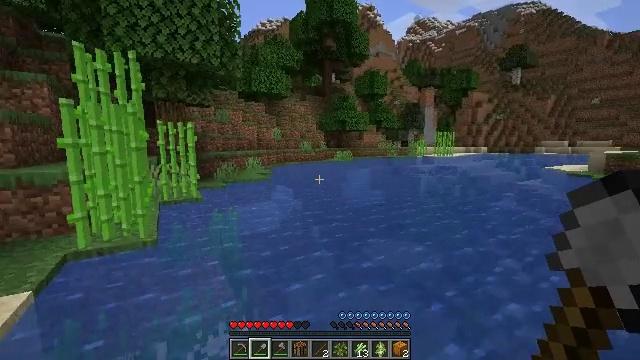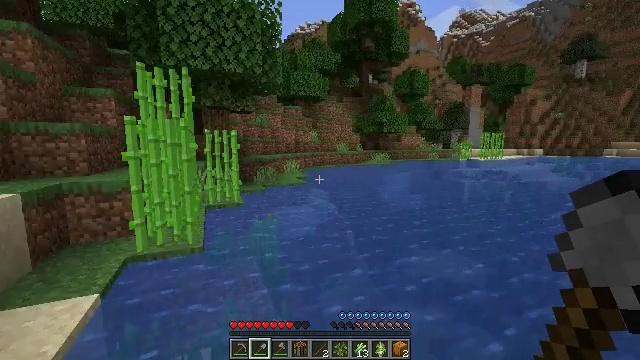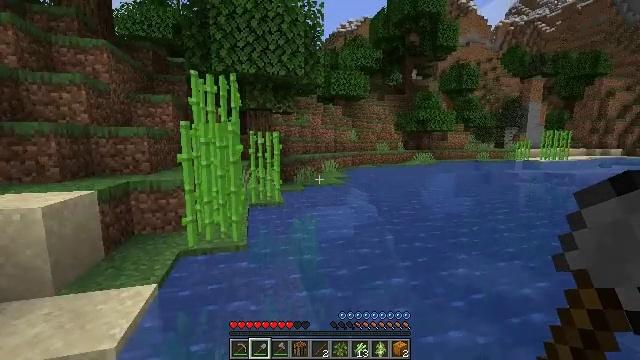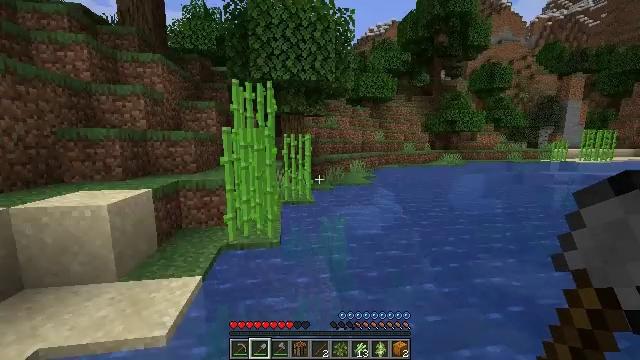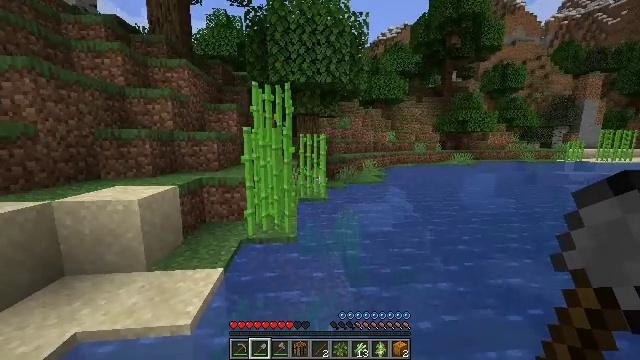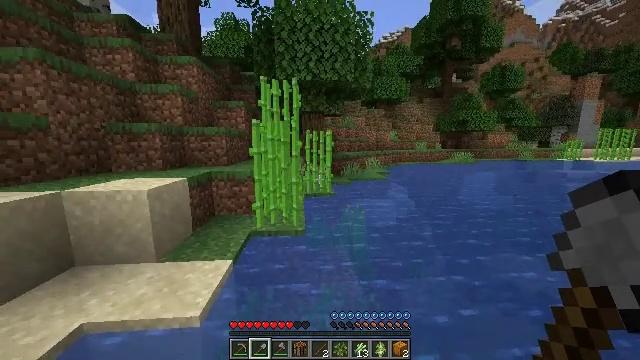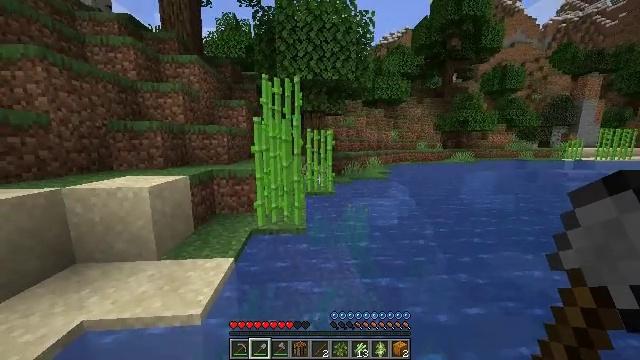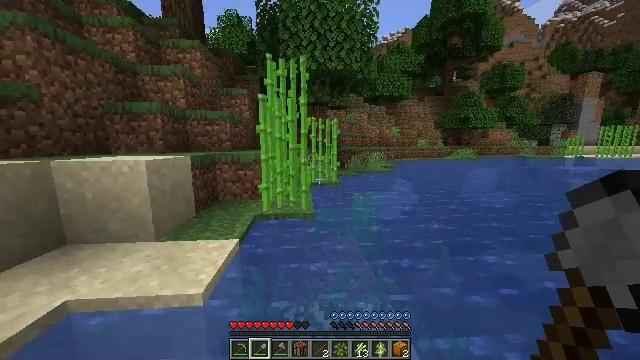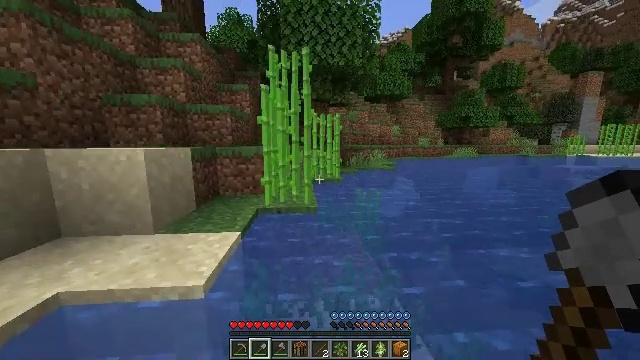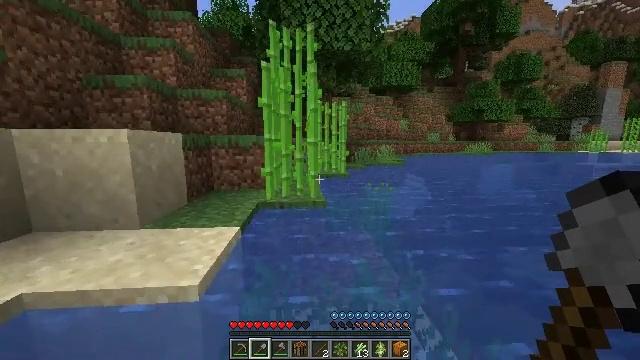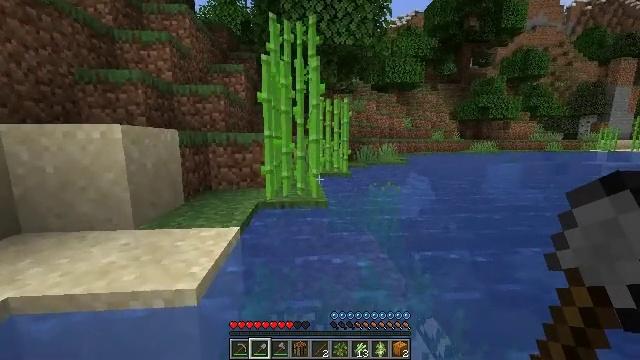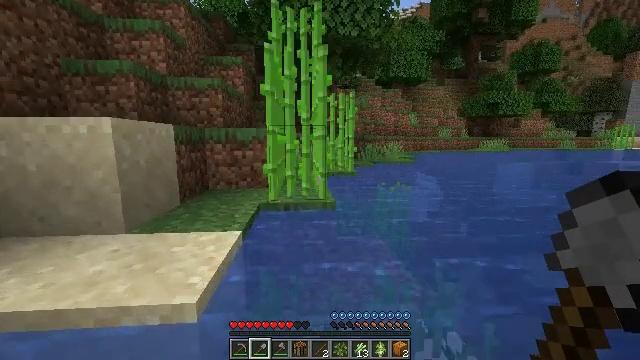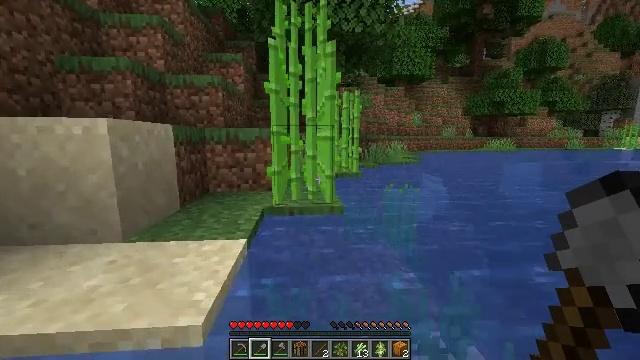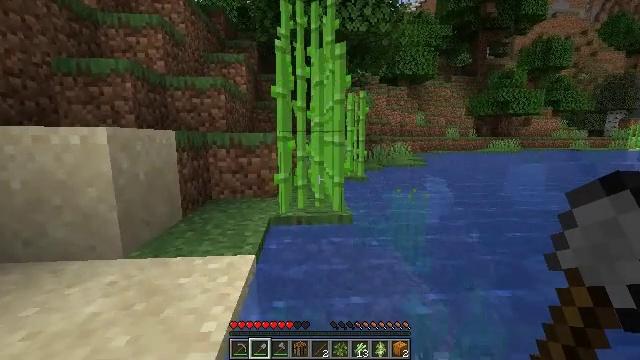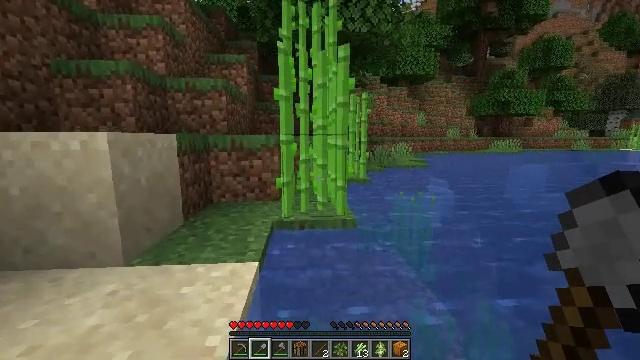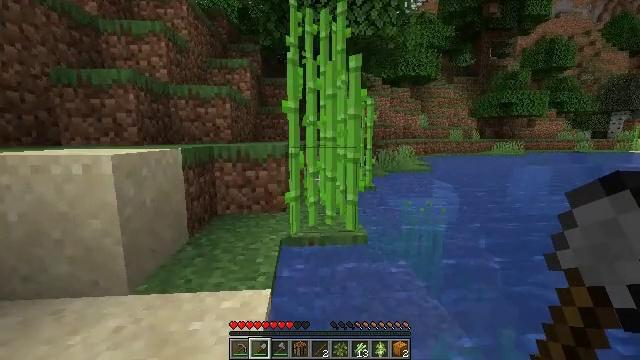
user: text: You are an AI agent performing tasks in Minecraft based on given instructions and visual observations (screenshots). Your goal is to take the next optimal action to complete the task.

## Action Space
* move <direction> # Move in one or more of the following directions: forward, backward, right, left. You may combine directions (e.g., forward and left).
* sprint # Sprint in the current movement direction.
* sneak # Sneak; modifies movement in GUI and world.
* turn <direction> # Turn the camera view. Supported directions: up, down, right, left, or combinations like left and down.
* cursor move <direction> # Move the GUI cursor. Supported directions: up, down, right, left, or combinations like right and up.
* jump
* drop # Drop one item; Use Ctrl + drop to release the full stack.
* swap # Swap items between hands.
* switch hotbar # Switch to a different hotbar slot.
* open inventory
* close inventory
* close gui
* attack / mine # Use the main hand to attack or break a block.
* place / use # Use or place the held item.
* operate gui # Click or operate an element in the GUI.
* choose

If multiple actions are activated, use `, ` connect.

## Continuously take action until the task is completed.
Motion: motion action
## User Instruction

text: Cut down the sugar cane stalks.
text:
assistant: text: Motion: move forward and move left, sprint, turn left, jump
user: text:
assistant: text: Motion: move forward and move left, sprint, turn left, jump
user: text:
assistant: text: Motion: move forward and move left, sprint, turn left, jump
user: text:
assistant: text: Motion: move forward and move left, sprint, turn left, jump
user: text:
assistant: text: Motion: move forward and move left, sprint, jump
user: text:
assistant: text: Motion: move forward and move left, sprint, jump
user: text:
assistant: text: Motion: move forward and move left, sprint, jump
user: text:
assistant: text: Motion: move forward and move left, sprint, jump
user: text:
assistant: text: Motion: move forward and move left, sprint, jump
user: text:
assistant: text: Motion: move forward and move left, sprint, jump
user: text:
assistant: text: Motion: move forward and move left, sprint, jump
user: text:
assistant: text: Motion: move forward and move left, sprint, jump
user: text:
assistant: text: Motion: move forward and move left, sprint, jump
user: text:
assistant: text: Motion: move forward and move left, sprint, jump
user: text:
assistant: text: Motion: move forward and move left, sprint, jump
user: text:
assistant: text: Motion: move forward and move left, sprint, turn right, jump
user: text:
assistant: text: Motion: move forward and move left, sprint, turn right, jump
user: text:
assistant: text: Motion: move forward and move left, sprint, turn right, jump
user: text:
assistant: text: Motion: move forward and move left, sprint, turn right, jump
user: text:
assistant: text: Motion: move forward and move left, sprint, turn right, jump
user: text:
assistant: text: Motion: move forward and move left, sprint, jump
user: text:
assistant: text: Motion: move forward and move left, sprint, jump
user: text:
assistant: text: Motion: move forward and move left, sprint, jump
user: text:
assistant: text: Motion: move forward and move left, sprint, jump
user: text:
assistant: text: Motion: move forward and move left, sprint, jump
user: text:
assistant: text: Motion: move forward and move left, sprint, turn right, jump
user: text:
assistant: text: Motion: move forward and move left, sprint, turn right, jump
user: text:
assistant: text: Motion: move forward and move left, sprint, jump
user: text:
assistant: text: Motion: move forward and move left, sprint, jump
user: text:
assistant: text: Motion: move forward and move left, sprint, turn right, jump